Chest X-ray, PA view. Patient: 36 years old, sex F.
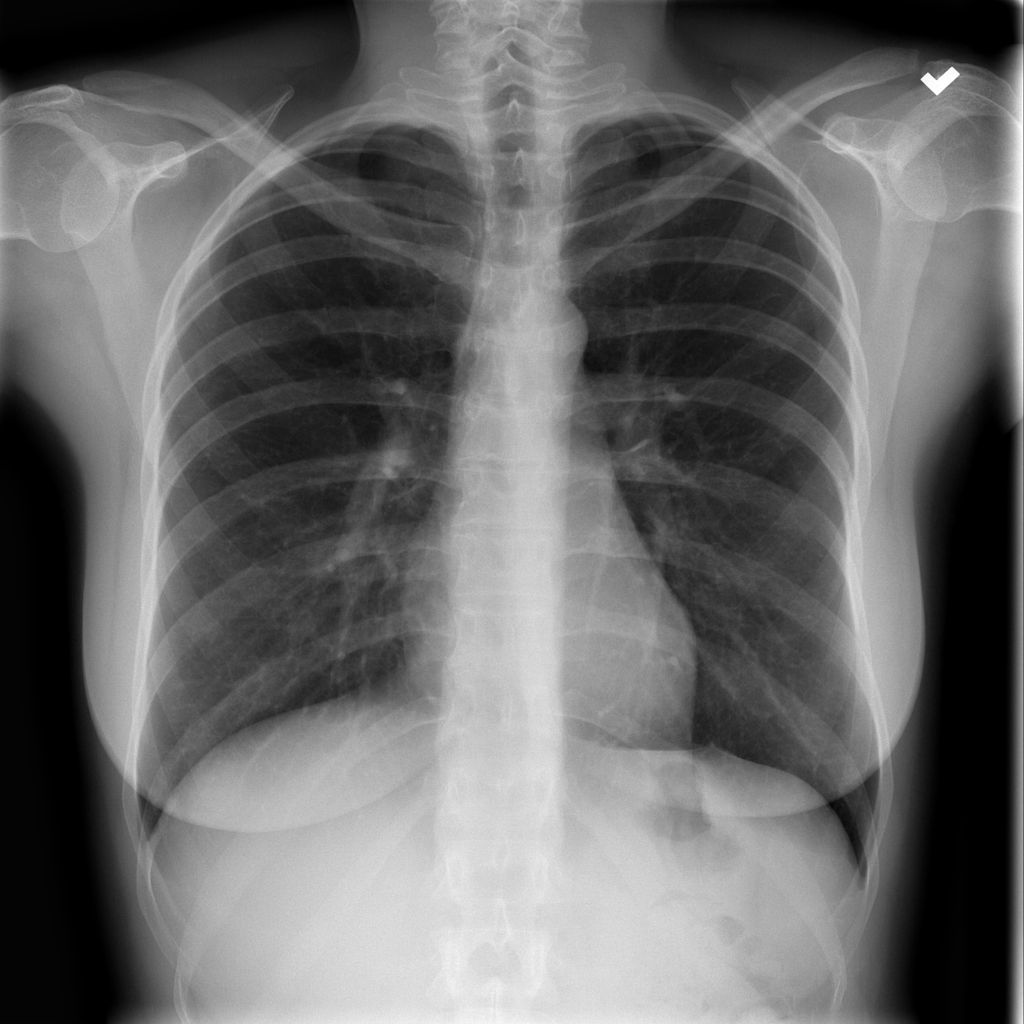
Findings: No Finding